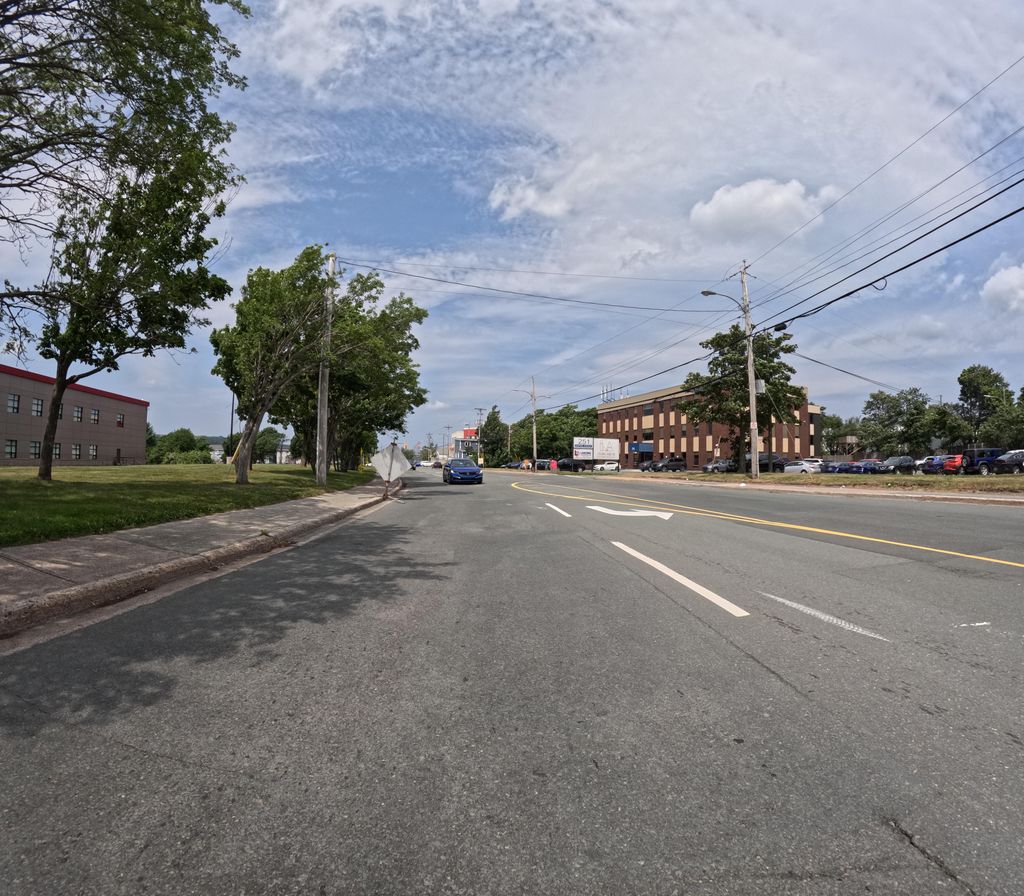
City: st_johns